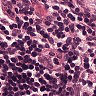
Metastatic tissue present: no